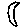
Label: moon